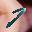
Label: 7